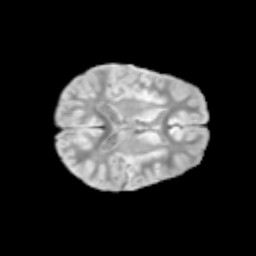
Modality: T2w
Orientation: axial
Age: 9
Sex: female
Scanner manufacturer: siemens
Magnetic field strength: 3 T
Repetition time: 3.8 s
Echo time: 0.07 s